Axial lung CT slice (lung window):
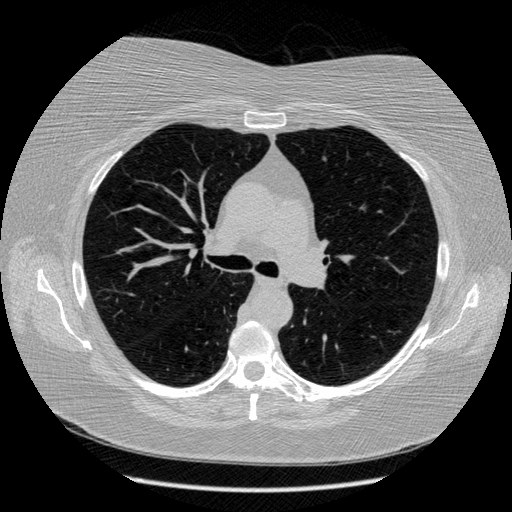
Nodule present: no